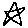
Label: star